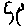
Label: tree